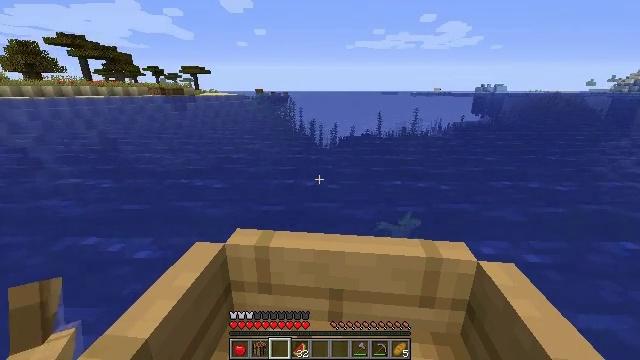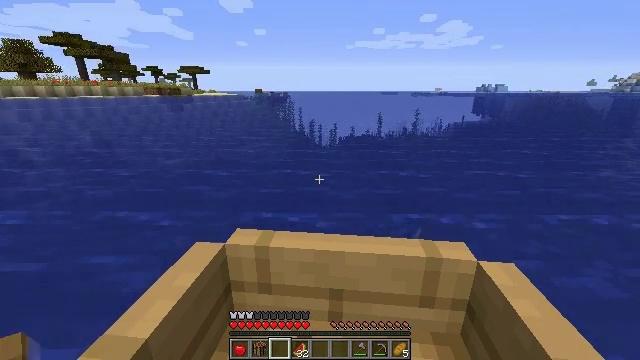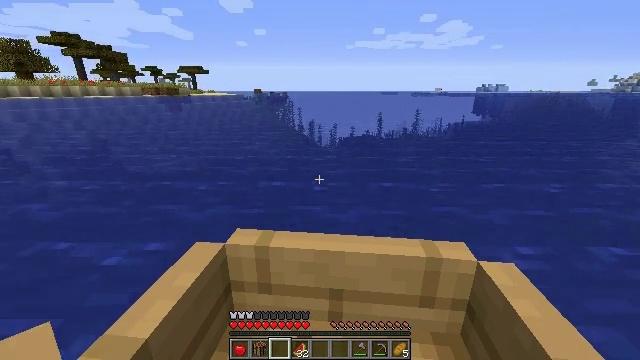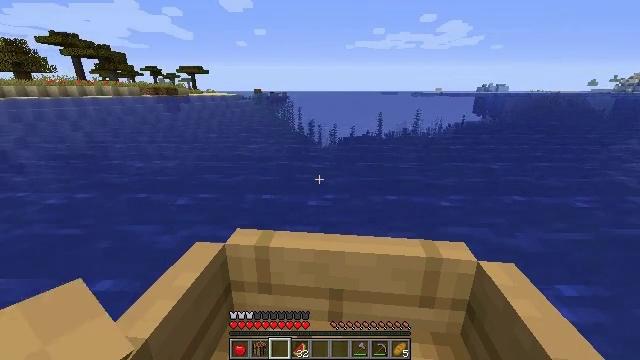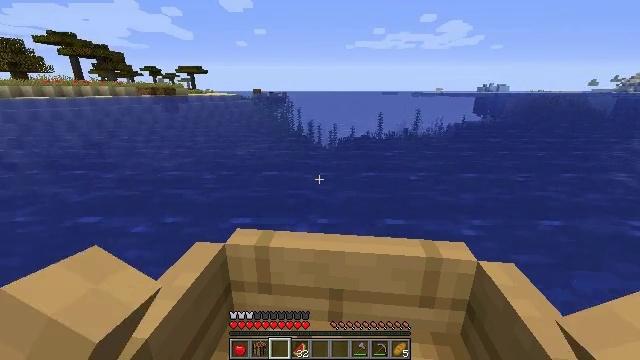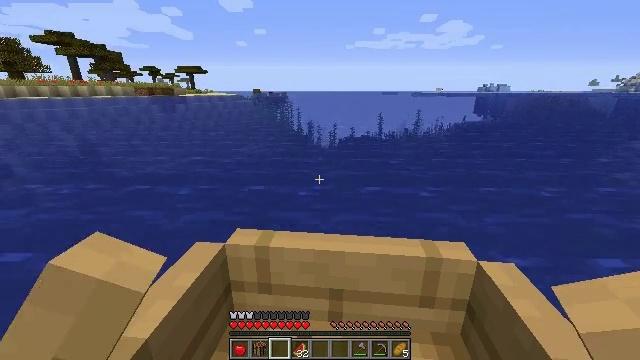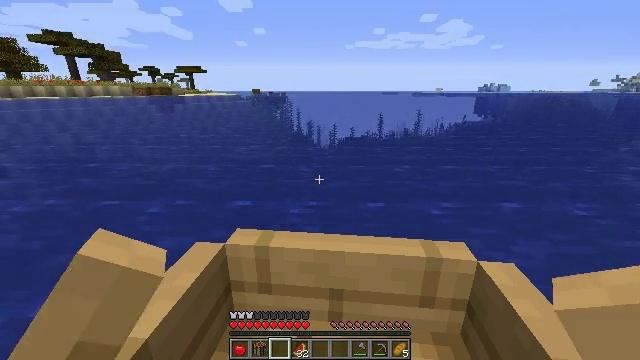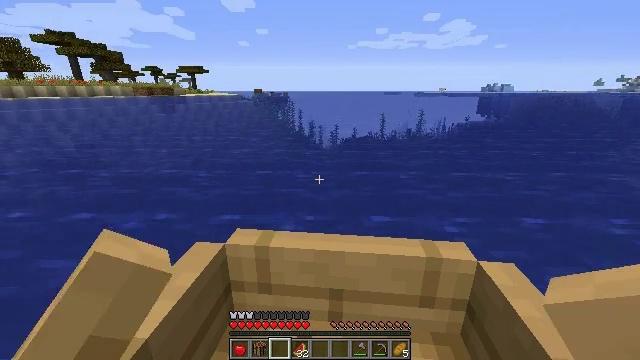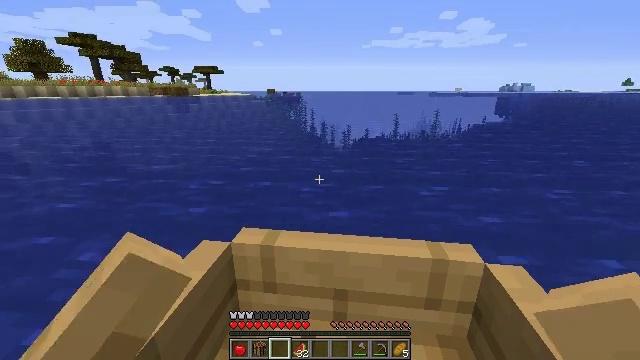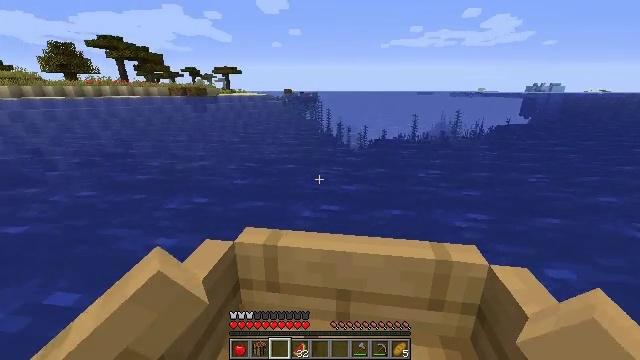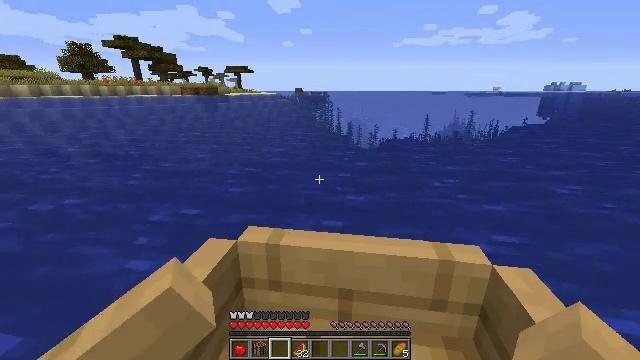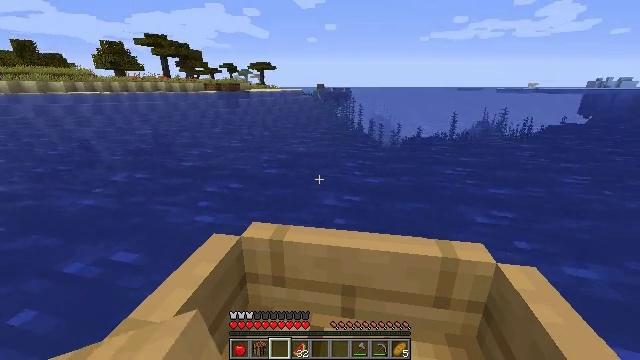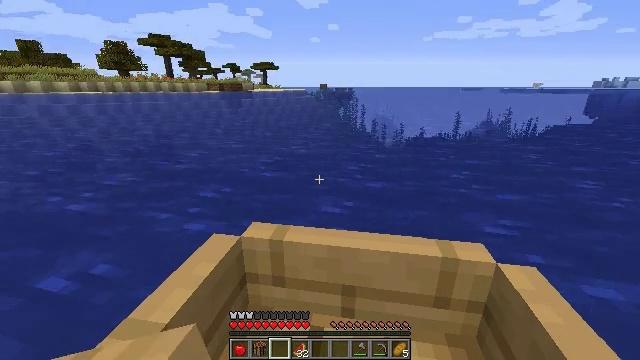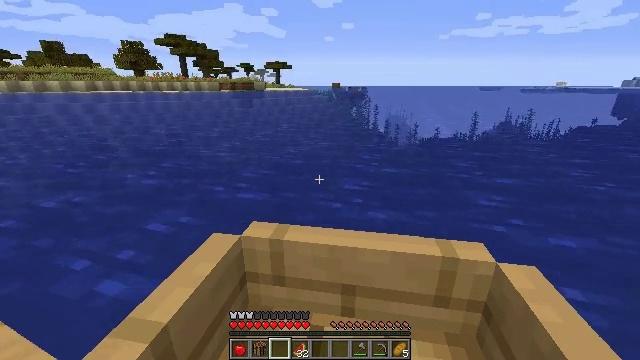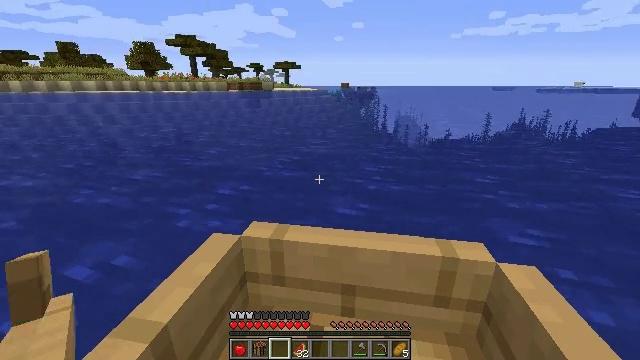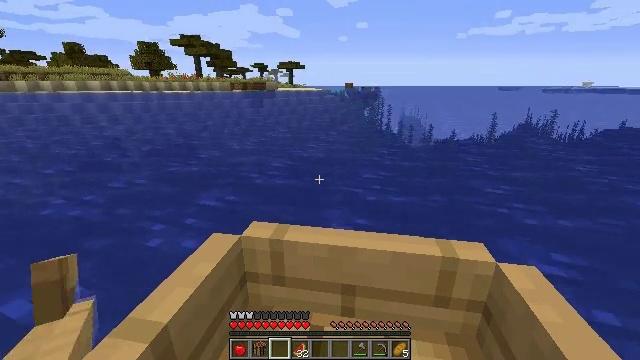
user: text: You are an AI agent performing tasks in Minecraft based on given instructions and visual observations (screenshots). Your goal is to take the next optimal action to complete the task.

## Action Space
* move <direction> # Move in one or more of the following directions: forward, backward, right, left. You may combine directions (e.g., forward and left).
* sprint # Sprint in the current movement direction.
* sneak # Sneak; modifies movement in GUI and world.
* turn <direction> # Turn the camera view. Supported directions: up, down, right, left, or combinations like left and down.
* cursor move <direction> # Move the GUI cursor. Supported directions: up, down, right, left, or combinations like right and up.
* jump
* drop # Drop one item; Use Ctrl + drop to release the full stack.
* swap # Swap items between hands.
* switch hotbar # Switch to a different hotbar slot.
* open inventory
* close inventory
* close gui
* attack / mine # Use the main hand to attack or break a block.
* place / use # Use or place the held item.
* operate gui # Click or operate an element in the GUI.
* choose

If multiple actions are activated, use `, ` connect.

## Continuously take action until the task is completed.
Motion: motion action
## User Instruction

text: Mine the acacia fence.
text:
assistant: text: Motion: move forward
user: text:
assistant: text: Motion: move forward
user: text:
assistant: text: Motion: move forward
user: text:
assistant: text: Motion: move forward
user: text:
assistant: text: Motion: move forward
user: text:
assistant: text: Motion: move forward and move left
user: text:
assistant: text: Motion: move forward and move left
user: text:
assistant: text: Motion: move forward and move left, turn left
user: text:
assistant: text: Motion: move forward
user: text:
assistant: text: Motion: move forward
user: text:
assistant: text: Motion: move forward
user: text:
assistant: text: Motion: move forward
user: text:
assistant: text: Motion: move forward
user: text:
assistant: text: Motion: move forward
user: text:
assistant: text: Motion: move forward
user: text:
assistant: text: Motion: move forward
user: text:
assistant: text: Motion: move forward
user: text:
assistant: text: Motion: move forward and move right
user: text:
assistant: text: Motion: move forward and move right
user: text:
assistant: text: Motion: move forward
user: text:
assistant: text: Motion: move forward
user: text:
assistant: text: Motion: move forward
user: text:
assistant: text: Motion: move forward
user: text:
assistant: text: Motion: move forward
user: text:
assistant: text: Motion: move forward
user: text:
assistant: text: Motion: move forward
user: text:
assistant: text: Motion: move forward and move left
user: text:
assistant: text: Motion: move forward
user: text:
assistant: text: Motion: move forward
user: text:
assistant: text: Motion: move forward